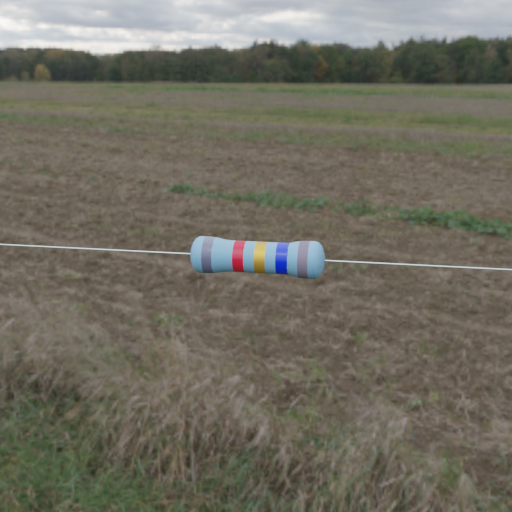
Resistor colour bands (in order): gray, red, gold, blue, gray